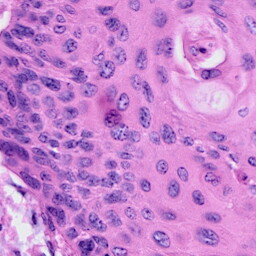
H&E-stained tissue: Cervix